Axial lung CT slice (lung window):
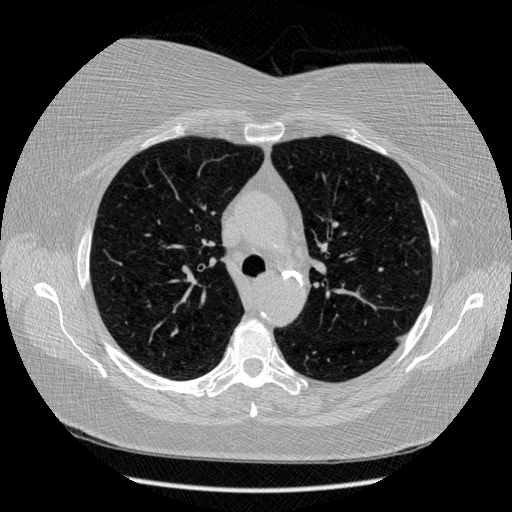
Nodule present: no